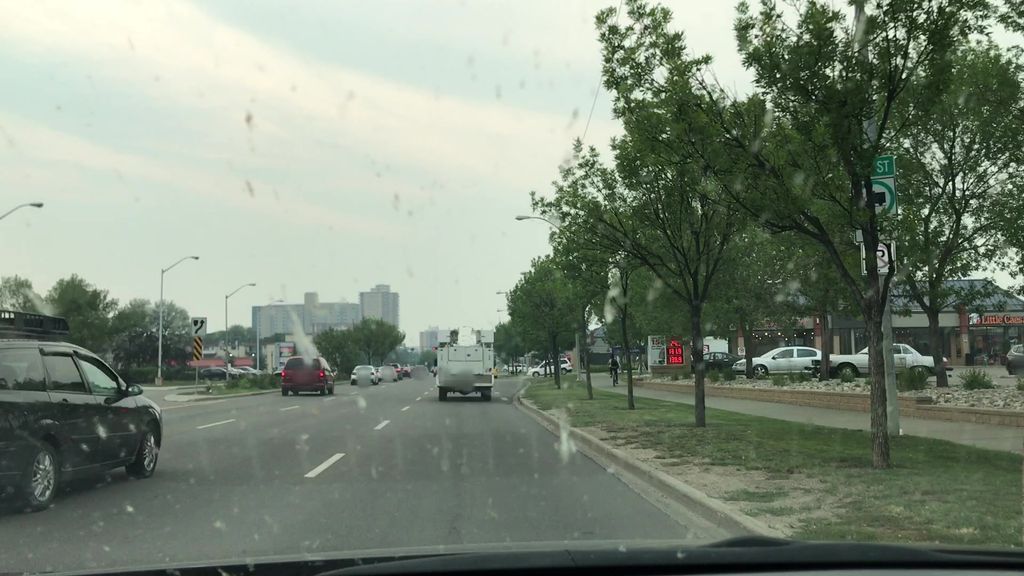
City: edmonton